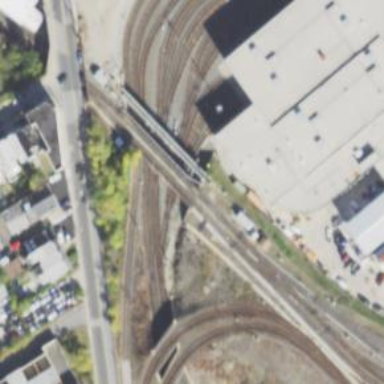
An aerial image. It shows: Bridge for the electrified light rail.